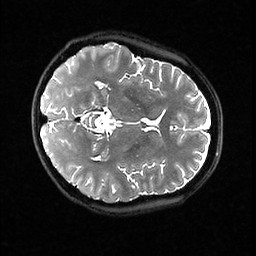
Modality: T2w
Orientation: axial
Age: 44
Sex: female
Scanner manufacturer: ge
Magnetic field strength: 3 T
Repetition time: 3.233 s
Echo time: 0.06562 s